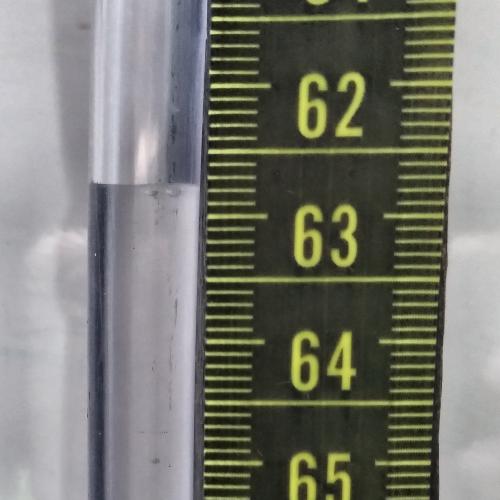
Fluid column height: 62.8 cm